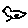
Label: bird